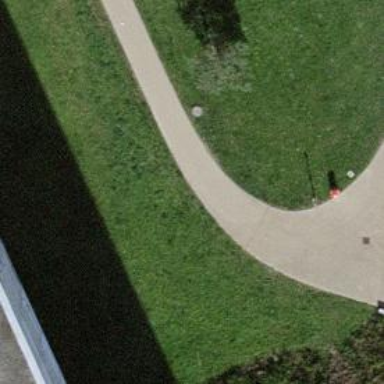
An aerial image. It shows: Footway with fine gravel surface.